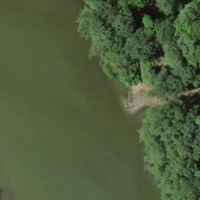
EUNIS habitat code: 15
Species observed at this site:
Equisetum hyemale